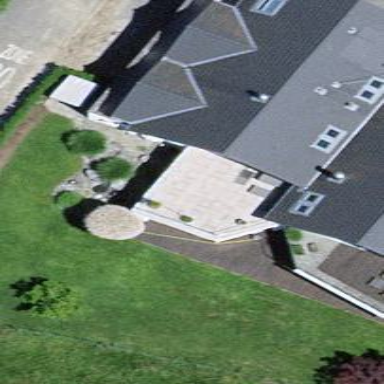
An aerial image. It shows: Residential building.